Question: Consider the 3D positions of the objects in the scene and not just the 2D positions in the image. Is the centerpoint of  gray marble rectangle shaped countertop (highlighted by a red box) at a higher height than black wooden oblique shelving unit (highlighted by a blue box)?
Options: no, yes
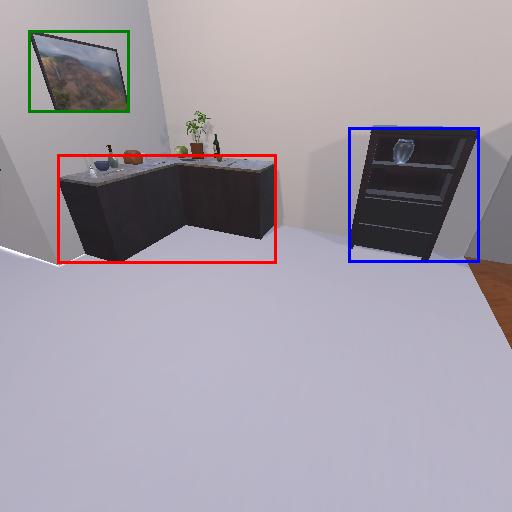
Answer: no